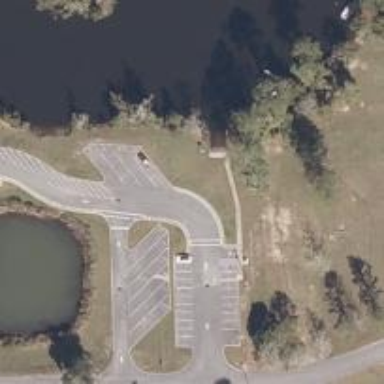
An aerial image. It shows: Parking space.